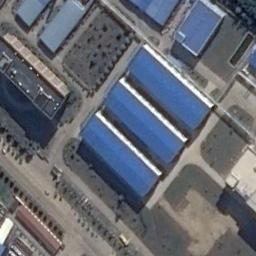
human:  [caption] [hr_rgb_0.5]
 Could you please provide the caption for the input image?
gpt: There are many houses of different shapes and sizes in the industrial zone .

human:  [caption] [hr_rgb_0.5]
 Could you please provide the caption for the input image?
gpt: Industrial areas are built in different colors and sizes .

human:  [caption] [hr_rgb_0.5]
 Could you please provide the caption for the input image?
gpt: The industrial area has some blue workshops and green areas .

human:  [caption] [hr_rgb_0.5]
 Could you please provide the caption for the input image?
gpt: Neatly planned factories and roads in an industrial area with green belts .

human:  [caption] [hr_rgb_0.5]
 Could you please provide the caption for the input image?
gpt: There are some blue buildings and a black building on the industrial area .